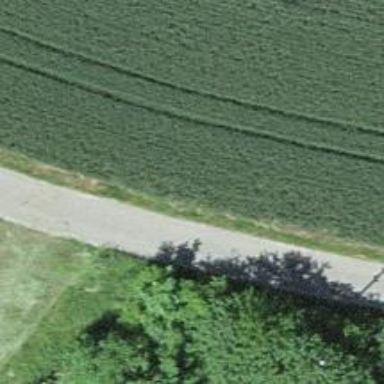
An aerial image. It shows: Well-maintained track road with grade 1 tracktype.